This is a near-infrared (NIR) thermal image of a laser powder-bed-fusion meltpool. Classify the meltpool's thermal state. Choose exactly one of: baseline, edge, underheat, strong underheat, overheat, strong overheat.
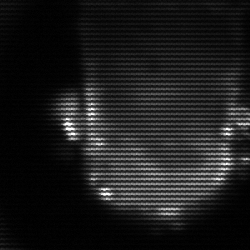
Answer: baseline